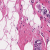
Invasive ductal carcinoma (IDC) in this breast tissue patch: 0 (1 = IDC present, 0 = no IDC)